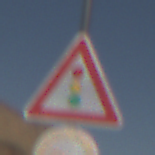
Verkehrszeichen: Lichtzeichenanlage
Zusatzzeichen unten: UeberholverbotKraftfahrzeuge
Umgebung: Outdoor, Nature
Tageszeit: Midday
Wetter: Clear
Licht: Natural
Jahreszeit: NotSpecified
Kontrast: HighContrast